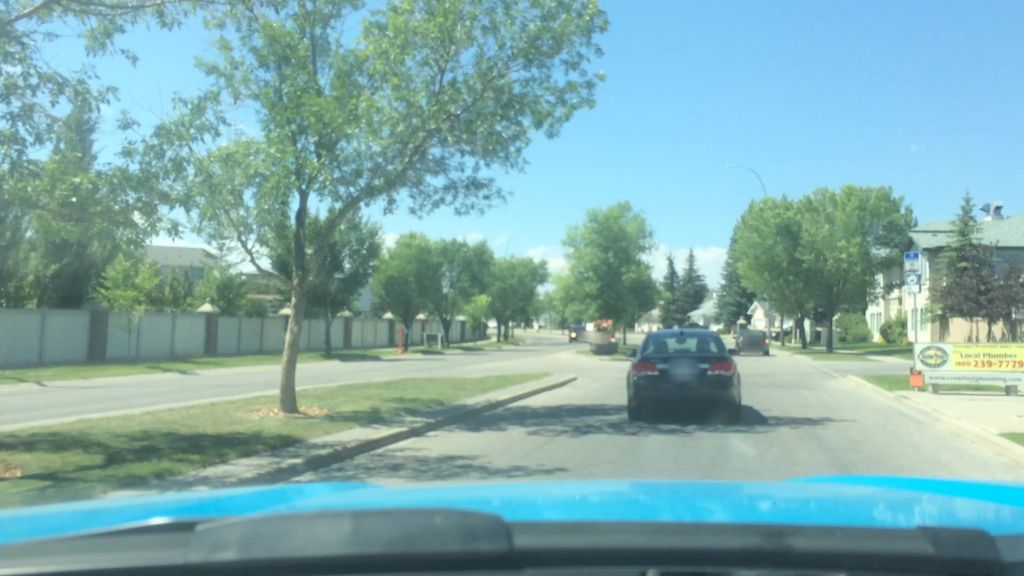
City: calgary